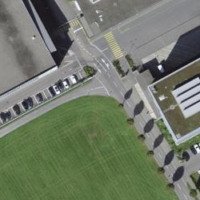
EUNIS habitat code: 57
Species observed at this site:
Salvia pratensis